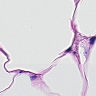
Metastatic tissue present: no